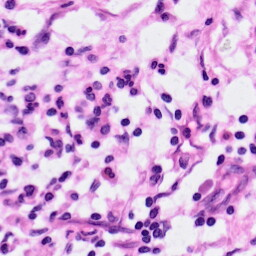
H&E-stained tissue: Pancreatic